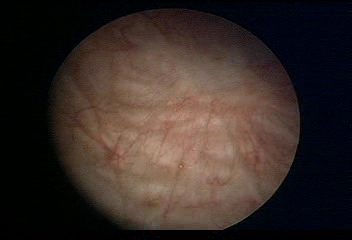
Modality: WLC
Class: Normal mucosa
Bladder cancer association: No